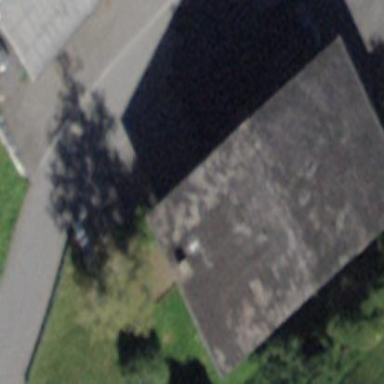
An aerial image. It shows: Residential building.